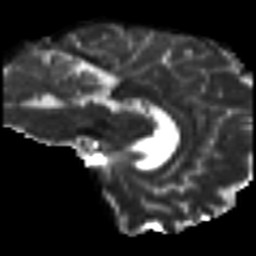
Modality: T2w
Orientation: sagittal
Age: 49
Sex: female
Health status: ill
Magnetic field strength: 3 T
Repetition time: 8.4 s
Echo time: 0.0926 s